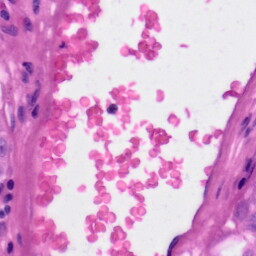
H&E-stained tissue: Skin